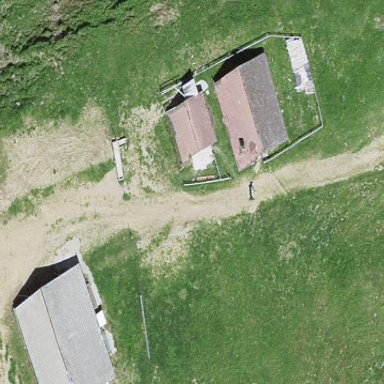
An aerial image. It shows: Farmyard area.